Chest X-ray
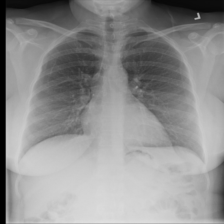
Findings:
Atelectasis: negative
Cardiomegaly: negative
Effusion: negative
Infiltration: negative
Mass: negative
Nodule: negative
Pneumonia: negative
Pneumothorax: negative
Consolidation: negative
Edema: negative
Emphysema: negative
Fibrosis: negative
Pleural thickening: negative
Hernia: negative